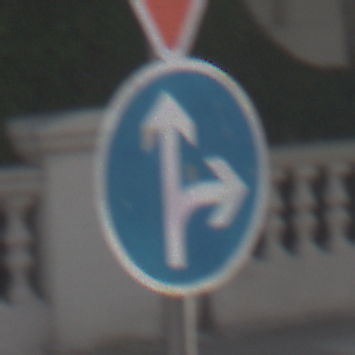
Verkehrszeichen: VorgeschriebeneFahrtrichtungGeradeausOderRechts
Zusatzzeichen oben: VorfahrtGewaehren
Umgebung: Outdoor, Urban
Tageszeit: MorningAfternoon
Wetter: PartlyCloudy
Licht: Natural
Jahreszeit: NotSpecified
Kontrast: HighContrast